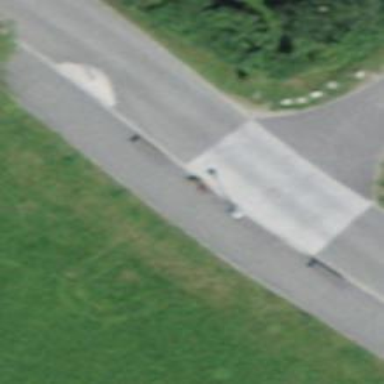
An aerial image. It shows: Bench for seating.